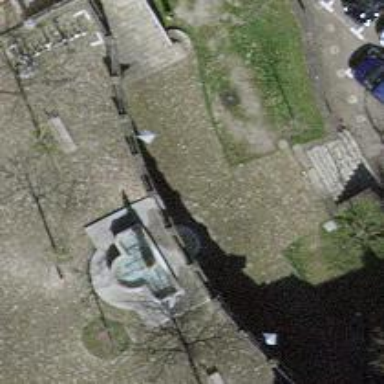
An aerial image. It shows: Fountain.